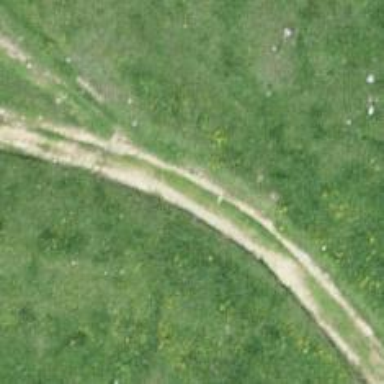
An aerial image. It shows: Dirt path.